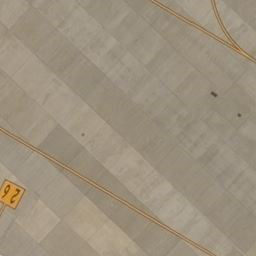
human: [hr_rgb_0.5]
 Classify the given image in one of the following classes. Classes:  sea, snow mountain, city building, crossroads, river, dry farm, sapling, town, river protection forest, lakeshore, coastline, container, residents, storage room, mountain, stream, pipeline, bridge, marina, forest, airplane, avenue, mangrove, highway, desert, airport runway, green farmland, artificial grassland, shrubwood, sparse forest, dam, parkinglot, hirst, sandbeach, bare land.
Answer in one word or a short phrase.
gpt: airport runway